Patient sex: M
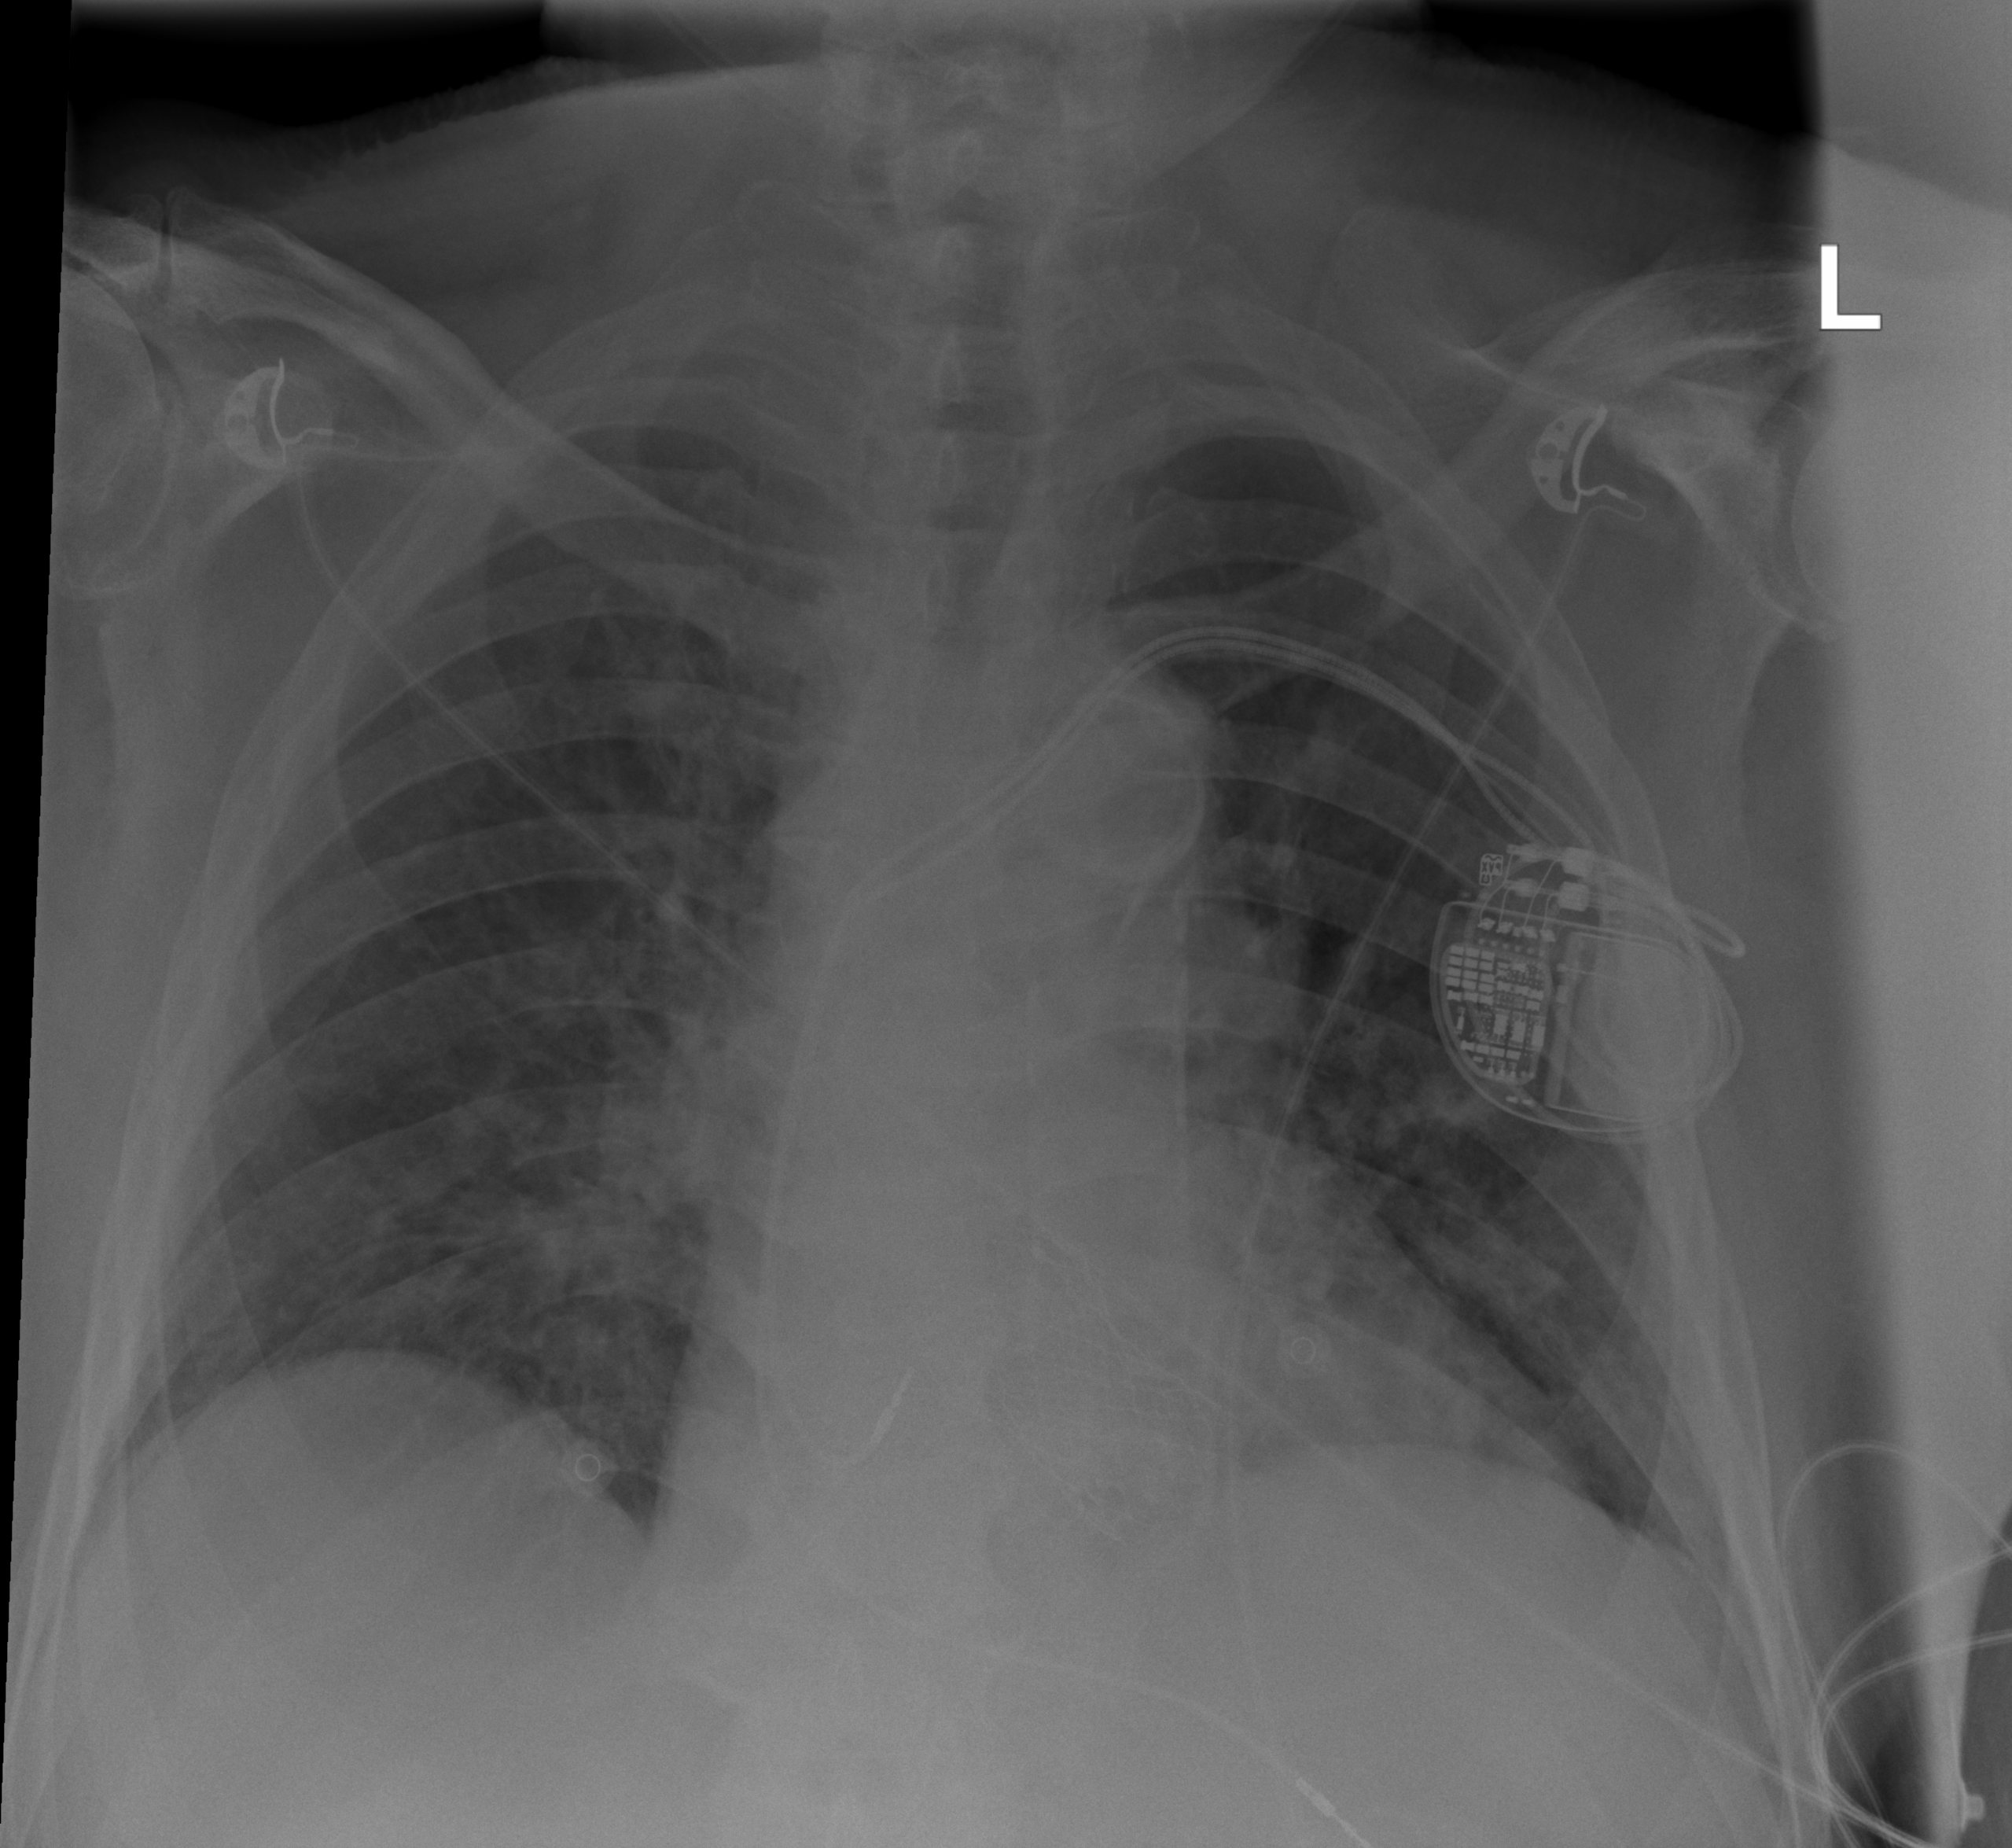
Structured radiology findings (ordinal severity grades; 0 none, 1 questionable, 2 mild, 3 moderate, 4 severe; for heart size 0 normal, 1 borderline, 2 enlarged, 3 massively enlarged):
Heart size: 0
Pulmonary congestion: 2
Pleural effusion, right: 0
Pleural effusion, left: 0
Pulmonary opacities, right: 3
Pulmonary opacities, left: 2
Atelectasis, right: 2
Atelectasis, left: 2